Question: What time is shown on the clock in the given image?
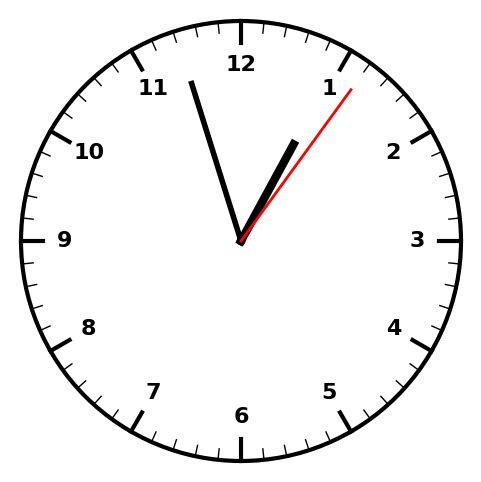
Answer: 12:57:06